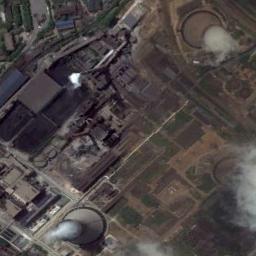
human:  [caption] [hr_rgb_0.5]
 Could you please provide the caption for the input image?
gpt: The thermal power station is on the bare land with white mist above .

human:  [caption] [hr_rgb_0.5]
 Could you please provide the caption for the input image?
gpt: There are seven thermal power stations here, two of which are thinner and taller than others .

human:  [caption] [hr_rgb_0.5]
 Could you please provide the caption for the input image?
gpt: Many buildings are near the thermal power station .

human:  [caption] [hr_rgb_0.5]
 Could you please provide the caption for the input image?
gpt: There are three steaming cooling towers in a thermal power station with large fields next to them .

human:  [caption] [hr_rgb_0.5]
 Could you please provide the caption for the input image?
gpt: There are some buildings and green lawns on the thermal power station .